Question: I'm looking for a way to display multiple progress bars, one for an outer loop and one for an inner. I have a script that Loops through a big list of custom objects, and for each of those objects I have an inner loop that performs actions on a list that is an attribute of those objects.
Script Example:
'''
$ListOfIDs.Keys |
Show-Progress | #Outer Loop - ProgressBar1
% {
$entityName = $_
$TableIndex = $ListOfEntities.Name.IndexOf($entityName)
$TableNameList = $ListOfEntities[$TableIndex].Group.RoleTable
$ListOfIDS[$_] |
Show-Progress | #Inner Loop - ProgressBar2
% {
$ID = $_.ID
[PSCustomObject] @{
EntityName = $entityName
Id = $ID
Roles = $TableNameList | Function-FooBar -ID $ID
}
}
}
'''
Show-Progress Function:
'''
function Show-Progress
{
[CmdletBinding()]
param (
[Parameter(Mandatory=$true, Position=0, ValueFromPipeline=$true)]
[PSObject[]]$InputObject
)
[int]$TotItems = $Input.Count
[int]$Count = 0
$Input|foreach {
$_
$Count++
[int]$PercentComplete = ($Count/$TotItems* 100)
Write-Progress -Activity "Processing items" -PercentComplete $PercentComplete -Status ("Working - " + $PercentComplete + "%")
}
}
'''
Here is a quick example of what I am looking for :
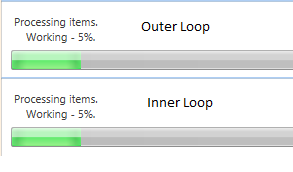
Answer: You can use the parameter '-ParentId' and '-Id' to accomplish that. At the Outer Loop you assign the ID 1, and at the Inner Loop you specify as 'ParentId' the value 1.